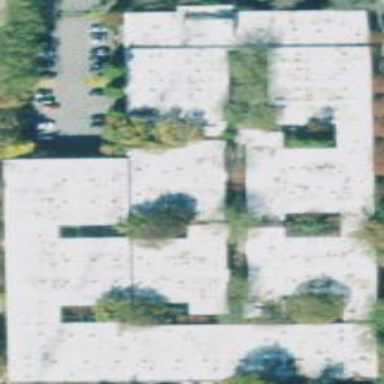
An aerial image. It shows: Office building with flat roof.